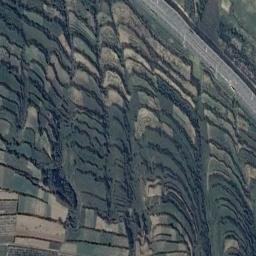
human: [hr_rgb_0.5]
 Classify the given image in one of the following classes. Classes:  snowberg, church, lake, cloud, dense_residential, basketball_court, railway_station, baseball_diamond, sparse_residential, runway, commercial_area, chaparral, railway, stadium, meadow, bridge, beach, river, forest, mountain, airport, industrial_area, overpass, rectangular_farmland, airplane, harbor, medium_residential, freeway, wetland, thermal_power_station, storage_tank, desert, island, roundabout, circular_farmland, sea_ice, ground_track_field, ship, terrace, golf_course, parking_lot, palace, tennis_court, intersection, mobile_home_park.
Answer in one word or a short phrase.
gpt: terrace